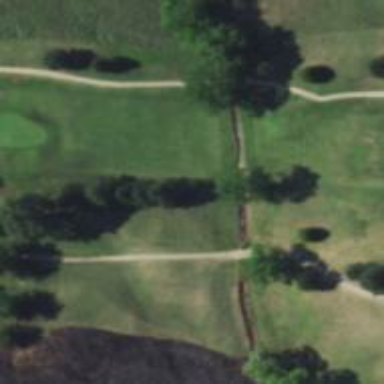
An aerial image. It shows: Service road on bridge designed for golf cartpath.